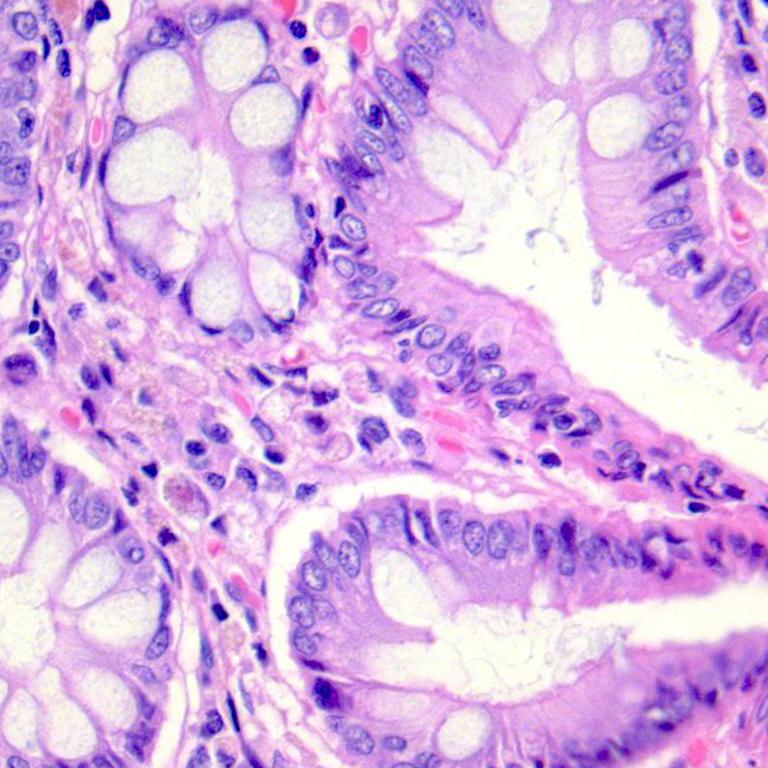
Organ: colon
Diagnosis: benign